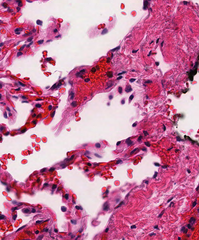
Tumor epithelial tissue: no
Tumor-associated stroma tissue: yes
Normal tissue: no